Question: The <URL> of 'best_param_' in 'GridSearchCV' states:
> 'best_params_' : dictParameter setting that gave the best results on the hold out data.
From that, I assumed "best results" means best score (highest accuracy / lowest error) and lowest variance over my k-folds.
However, this is not case as we can see in 'cv_results_':

Here 'best_param_' returns 'k=5' instead of 'k=9' where 'mean_test_score' and the variance would be optimal.
I know I can implement my own scoring function or my own 'best_param' function using the output of 'cv_results_'. But what is the rationale behind not taking the variance into account in the first place?
---
I ran in that situation by applying KNN to iris dataset with 70% train split and a 3-fold cross-validation.
---
Edit: Example code:
'''
import numpy as np
import pandas as pd
from sklearn import neighbors
from sklearn import model_selection
from sklearn import datasets
X = datasets.load_iris().data
y = datasets.load_iris().target
X_train, X_test, y_train, y_test = model_selection.train_test_split(X, y, train_size=0.7, test_size=0.3, random_state=62)
knn_model = neighbors.KNeighborsClassifier()
param_grid = [{"n_neighbors" : np.arange(1, 31, 2)}]
grid_search = model_selection.GridSearchCV(knn_model, param_grid, cv=3, return_train_score=False)
grid_search.fit(X_train, y_train.ravel())
results = pd.DataFrame(grid_search.cv_results_)
k_opt = grid_search.best_params_.get("n_neighbors")
print("Value returned by best_param_:",k_opt)
results.head(6)
'''
It results in a different table than the image above, but the situation is the same: for k=5 'mean_test_score' and 'std_test_score' are optimal. However 'best_param_' returns k=1.
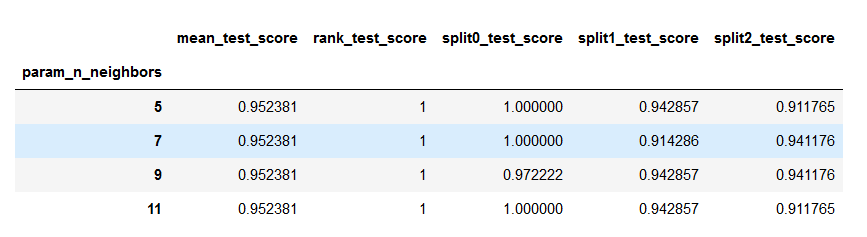
Answer: From the <URL>
'''
# Find the best parameters by comparing on the mean validation score:
# note that 'sorted' is deterministic in the way it breaks ties
best = sorted(grid_scores, key=lambda x: x.mean_validation_score,
reverse=True)[0]
'''
It sorts by mean_val score and that's it. sorted() preserves the existing order for ties, so in this case k=1 is best.
I agree with your thoughts and think a PR could be submitted to have better tie breaking logic.